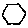
Label: hexagon